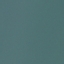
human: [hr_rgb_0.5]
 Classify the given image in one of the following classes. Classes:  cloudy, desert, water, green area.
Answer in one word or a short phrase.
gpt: water